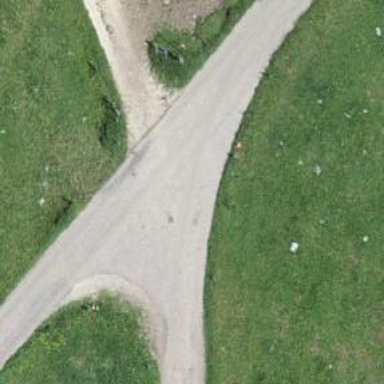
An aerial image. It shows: Unclassified road.